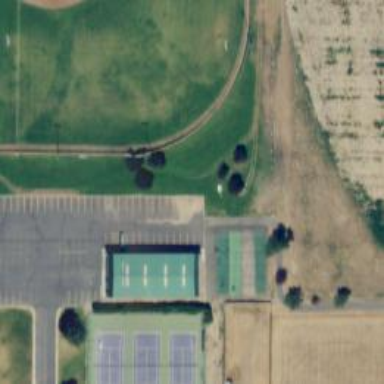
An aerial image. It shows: Disc golf basket.